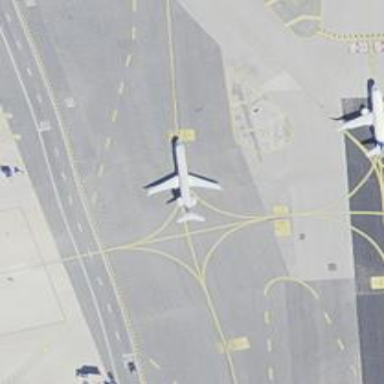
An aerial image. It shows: View of taxiway at the airport.